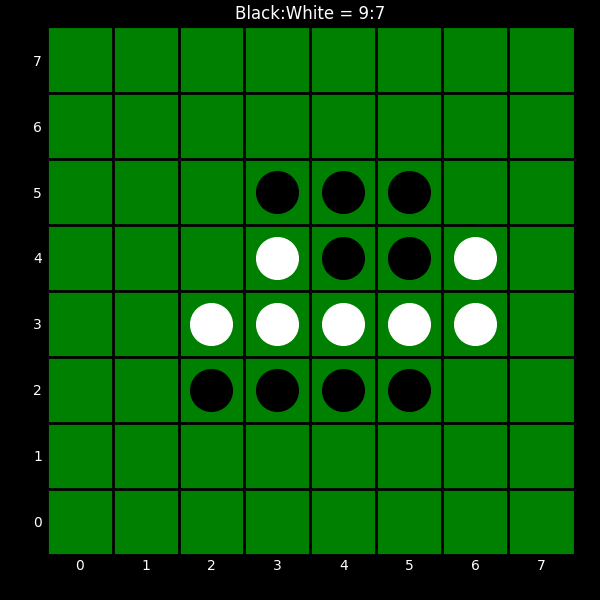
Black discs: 9
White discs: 7